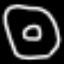
Label: donut